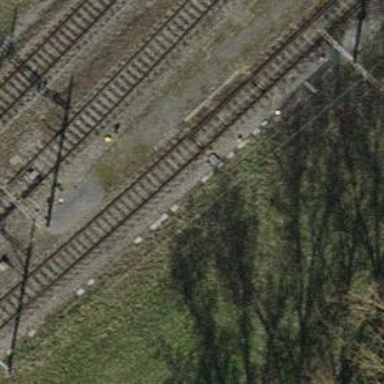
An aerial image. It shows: Railway switch.